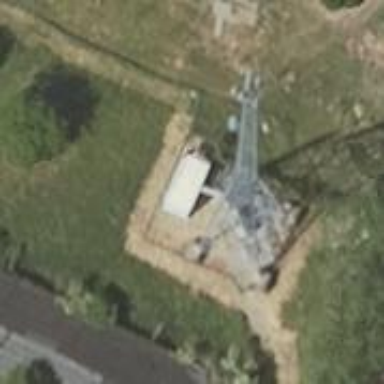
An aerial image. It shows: Man-made mast used for communication purposes.